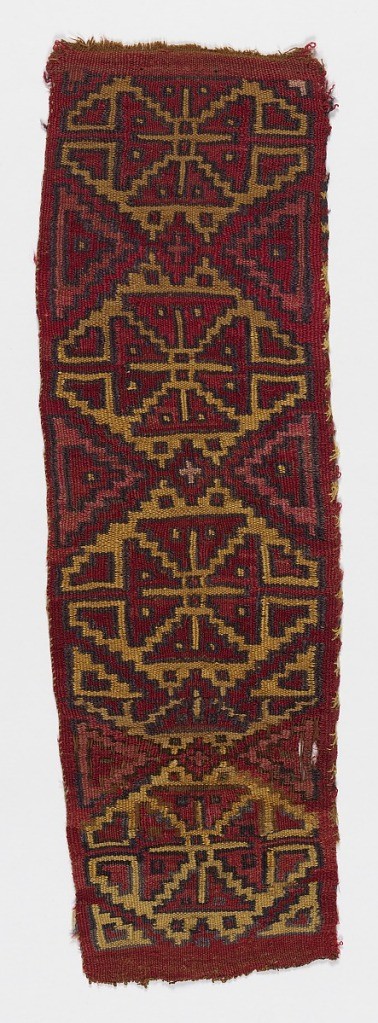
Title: Fragment
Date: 900–1400
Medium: cotton, wool Technique: interlocking tapestry, 1:1
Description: Panel of tapestry in geometric design arranged in four repeats. The colors are red, yellow and rose. The ornaments are outlined in dark purple.